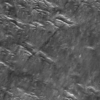
Label: not_dusty